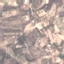
Land use / land cover class: PermanentCrop